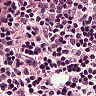
Metastatic tissue present: no